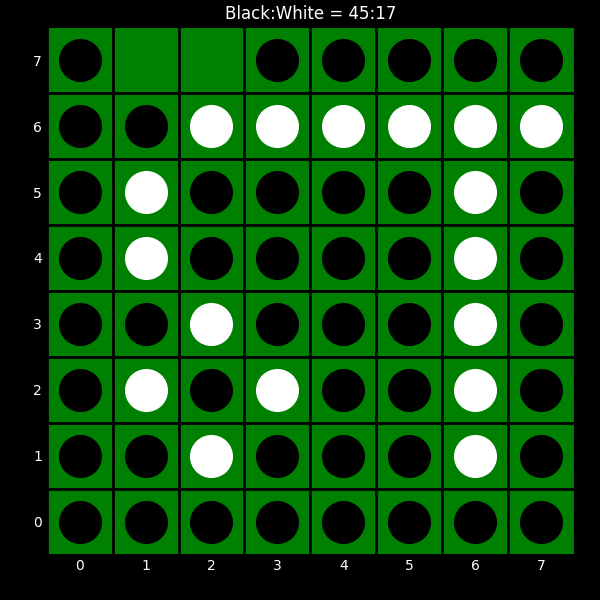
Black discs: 45
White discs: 17